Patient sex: M
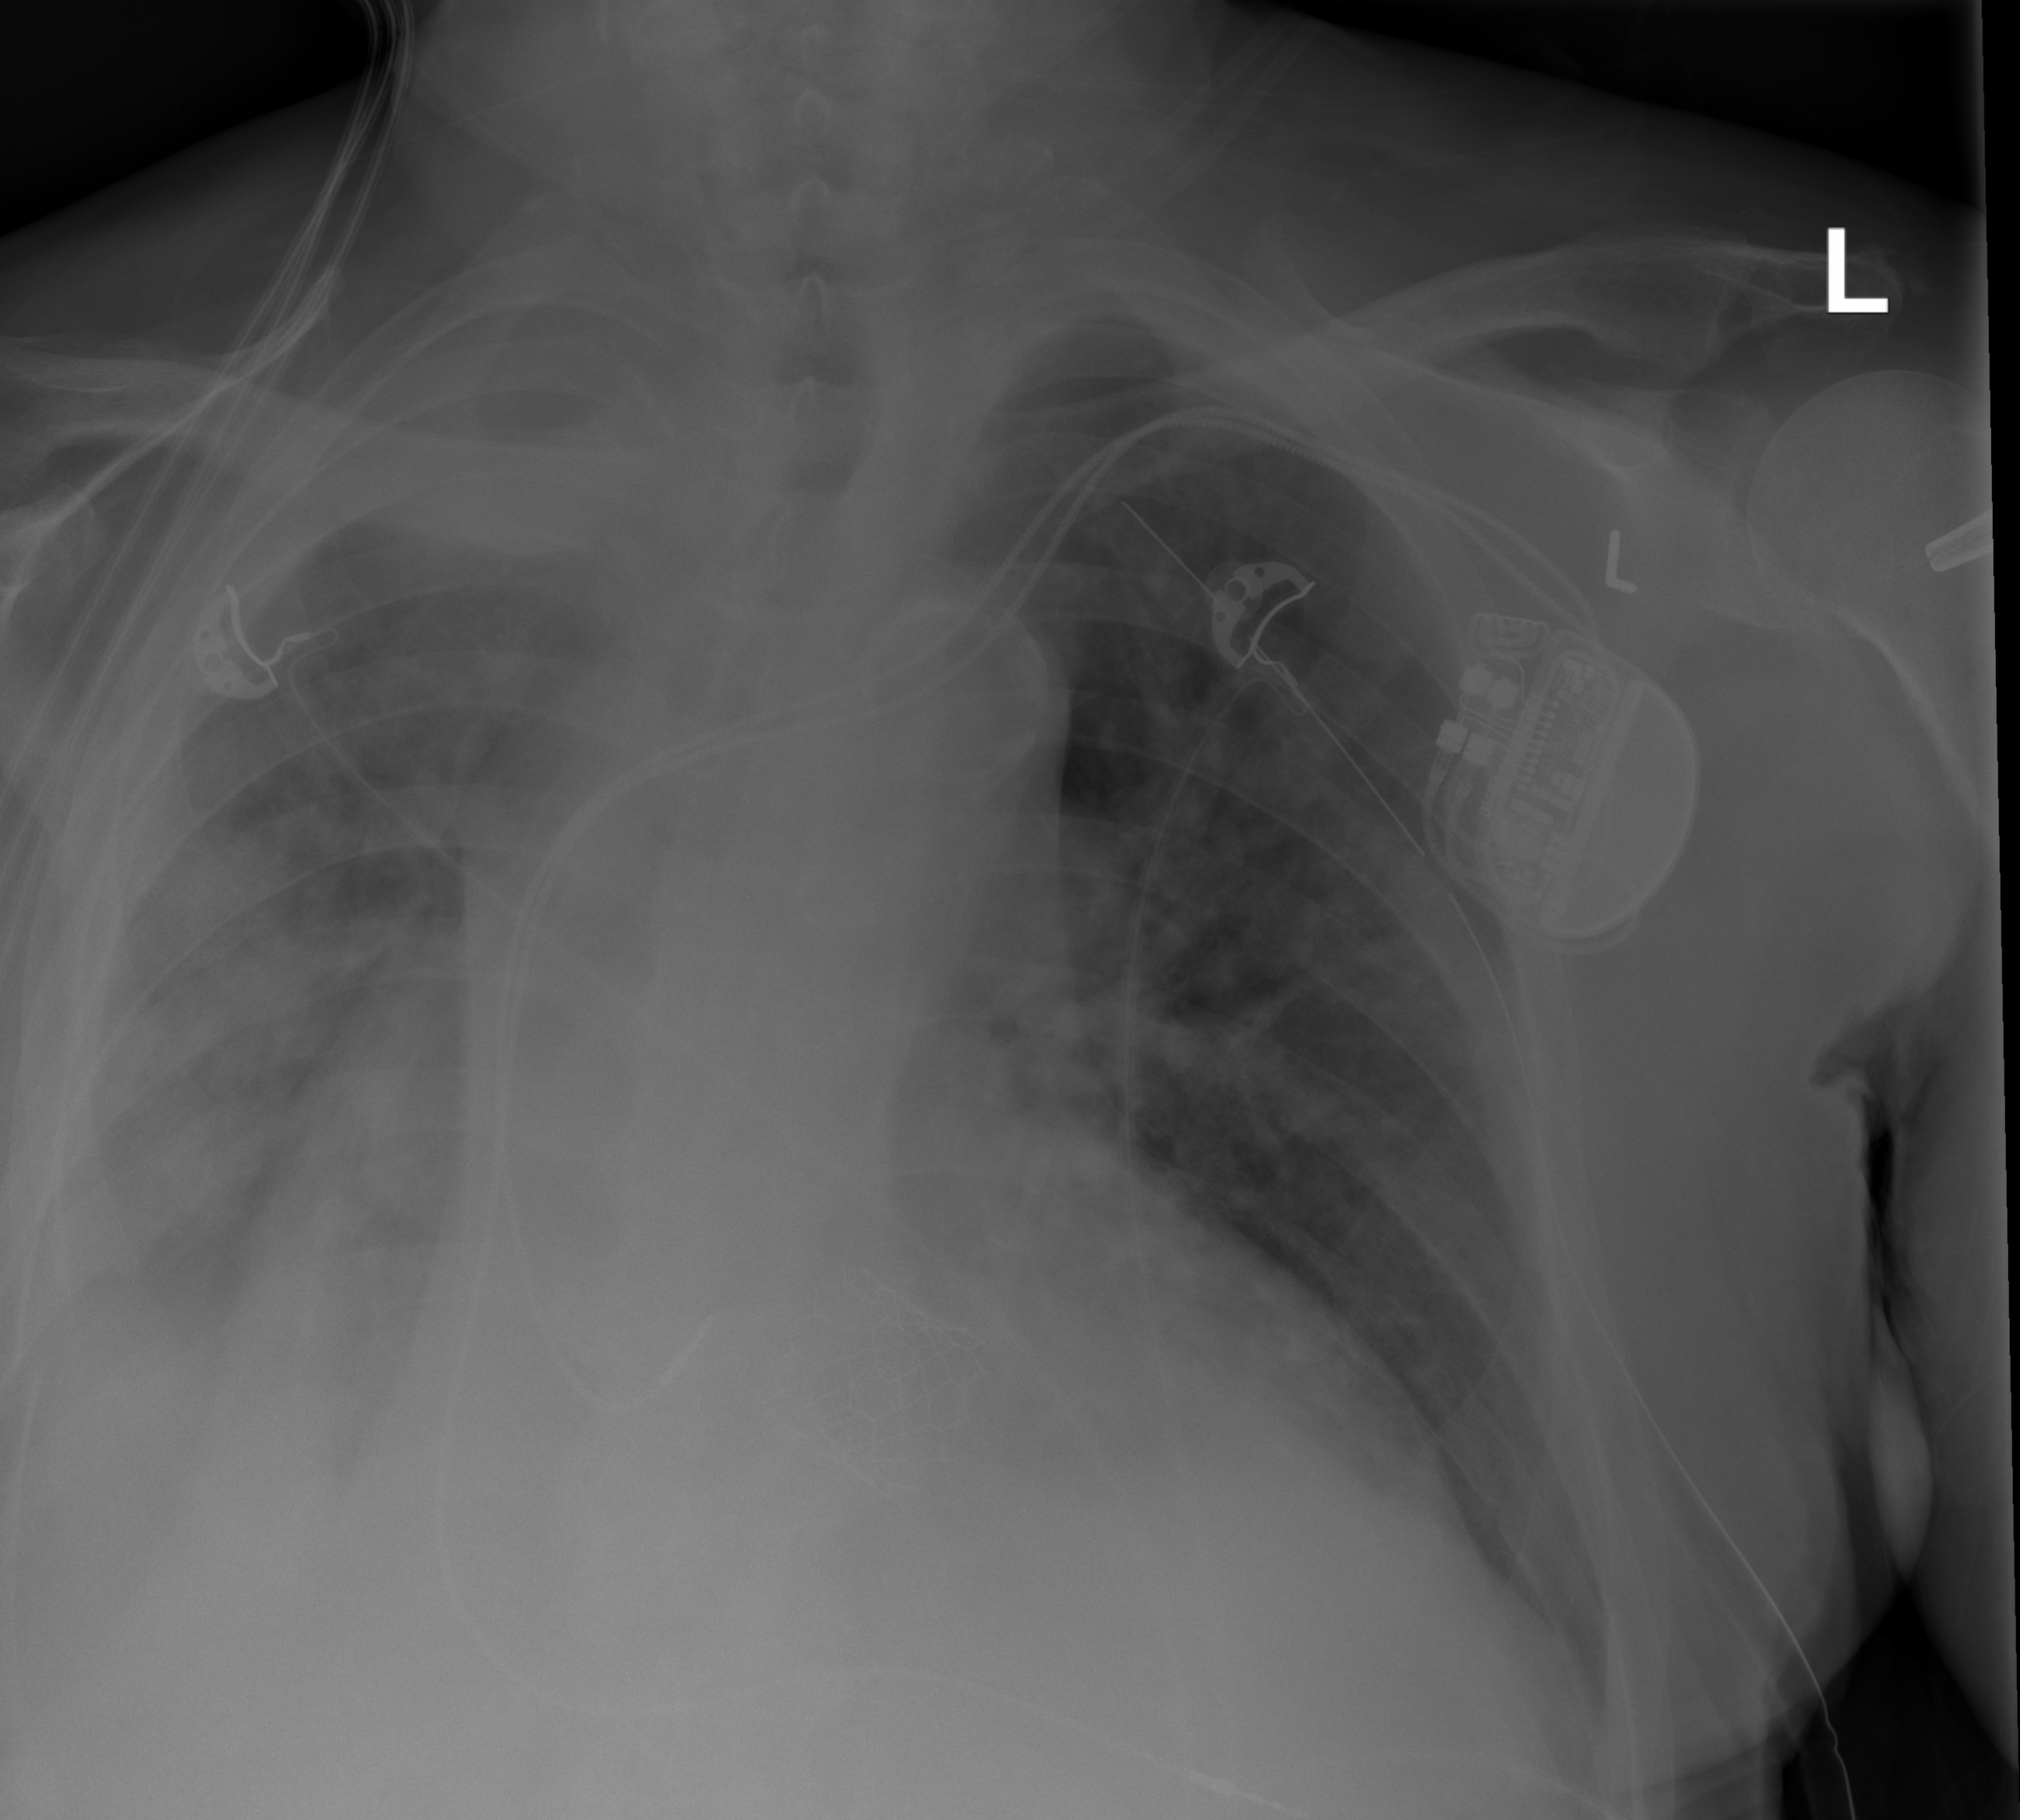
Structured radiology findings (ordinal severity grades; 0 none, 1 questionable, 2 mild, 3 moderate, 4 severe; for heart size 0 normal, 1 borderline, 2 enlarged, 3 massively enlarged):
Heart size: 2
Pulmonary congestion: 2
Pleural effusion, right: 2
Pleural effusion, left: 1
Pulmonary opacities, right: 2
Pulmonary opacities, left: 2
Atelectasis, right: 3
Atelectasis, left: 0